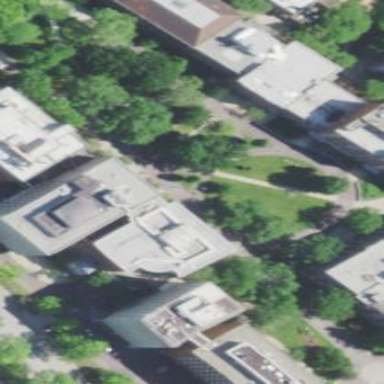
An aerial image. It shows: View of university building.